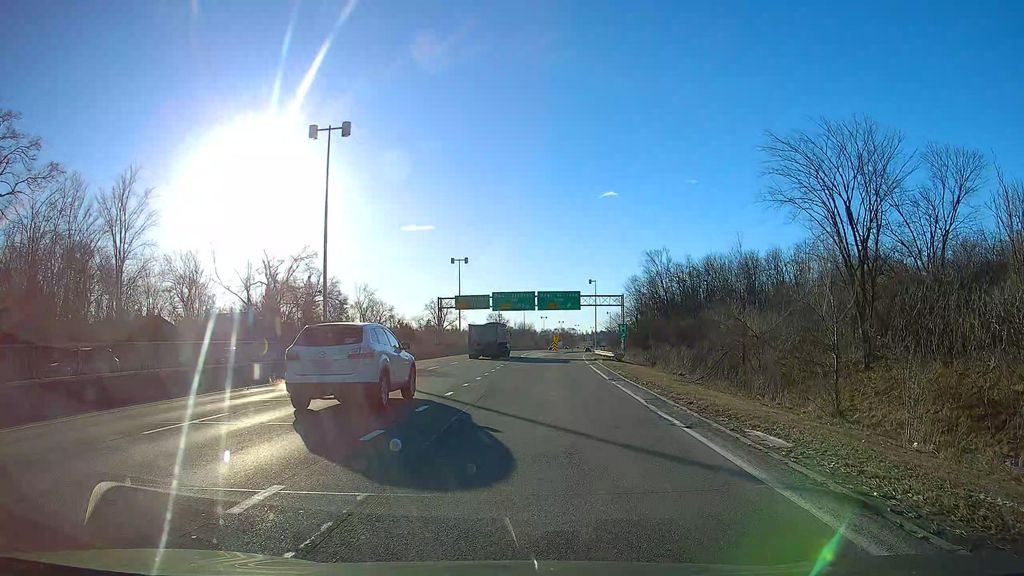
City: montreal